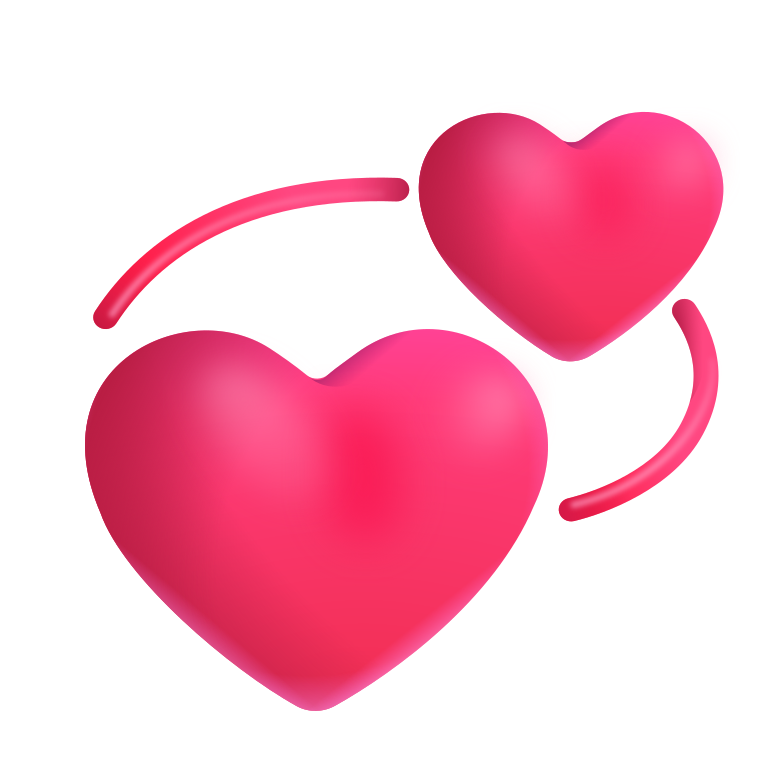
revolving hearts color